Question: I'm having some trouble rotating an image on it's own position relative to the position of the mouse position. I'm only able to make the image rotate around it's own point instead rotating on it.
The image below illustrates what I want to do:

This is my code:
'''
Image sprite = Image.FromFile("1.png");
private Point spritePos;
public Enemy(Point Position)
{
spritePos = Position;
}
public void Render(Graphics dc)
{
dc.TranslateTransform(spritePos.X, spritePos.Y); //Sets rotation point
float angle = CalcAngle(Cursor.Position);
dc.RotateTransform(angle); //Rotates the graphics transform
dc.DrawImage(sprite, spritePos);
dc.TranslateTransform(-(spritePos.X), -(spritePos.Y));
}
private float CalcAngle(Point TargetPos)
{
Point ZeroPoint = spritePos;
if (TargetPos == ZeroPoint)
{
return 0;
}
double angle;
double hypotenuse;
//Calculates the hypotenuse using Phytagoras(a^2 + b^2 = c^2)
hypotenuse = Math.Sqrt( //hypotenuse = squared(c^2)
Math.Pow((TargetPos.Y), 2) + //a^2 +
Math.Pow((TargetPos.X), 2)); // b^2
angle = Math.Acos((TargetPos.X) / hypotenuse); //Calculates the angle in radians
angle = angle * 180 / Math.PI; //Converts the radians to degree's
//If the cursor's y position is negative('above' the player), the returned angle is also negative
if (TargetPos.Y < 0)
{
return -(float)angle;
}
else
{
return (float)angle;
}
}
'''
Some pointers in the right direction would be appreciate thanks :)
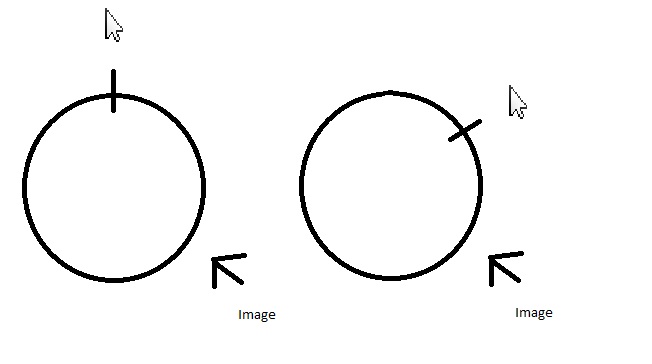
Answer: You have the right basic idea, but wrong order.
First, you should translate your 'dc' to 0,0. Then rotate, then translate back to the original position.
'''
dc.TranslateTransform(-spritePos.X, -spritePos.Y); //Sets rotation point
float angle = CalcAngle(Cursor.Position);
dc.RotateTransform(angle); //Rotates the graphics transform
dc.DrawImage(sprite, spritePos);
dc.TranslateTransform((spritePos.X), (spritePos.Y));
'''
Currently you are placing the sprite twice as far away from the origin as it already is, then rotating, then moving it back to the original position.